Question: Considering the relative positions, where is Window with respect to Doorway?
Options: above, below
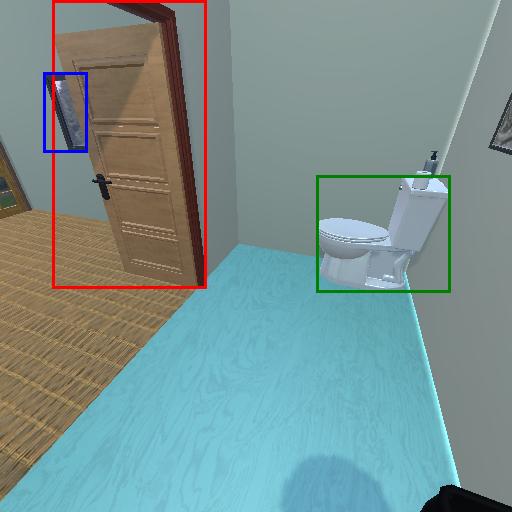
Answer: above